Question: I want to draw a graph bar but I fail to run it inside html. but when I remove the html code, the coding is running well. Can tell me why is this happen? I search for other method. The coding also not running inside the html. Any way to let it run inside html?
'''
<html>
<head>
<title>Graph</title>
</head>
<body>
<?php
# ------- The graph values in the form of associative arrayz
$values=array(
"Jan" => 5,
"Feb" => 10,
"Mar" => 10,
);
$img_width=500;
$img_height=300;
$margins=20;
# ---- Find the size of graph by substracting the size of borders
$graph_width=$img_width - $margins * 2;
$graph_height=$img_height - $margins * 2;
$img=imagecreate($img_width,$img_height);
$bar_width=20;
$total_bars=count($values);
$gap= ($graph_width- $total_bars * $bar_width ) / ($total_bars +1);
# ------- Define Colors ----------------
$bar_color=imagecolorallocate($img,0,64,128);
$background_color=imagecolorallocate($img,240,240,255);
$border_color=imagecolorallocate($img,200,200,200);
$line_color=imagecolorallocate($img,220,220,220);
# ------ Create the border around the graph ------
imagefilledrectangle($img,1,1,$img_width-2,$img_height-2,$border_color);
imagefilledrectangle($img,$margins,$margins,$img_width-1-$margins,$img_height-1-$margins,$background_color);
# ------- Max value is required to adjust the scale -------
$max_value=max($values);
$ratio= $graph_height/$max_value;
# -------- Create scale and draw horizontal lines --------
$horizontal_lines=10;
$horizontal_gap=$graph_height/$horizontal_lines;
for($i=1;$i<=$horizontal_lines;$i++){
$y=$img_height - $margins - $horizontal_gap * $i ;
imageline($img,$margins,$y,$img_width-$margins,$y,$line_color);
$v=intval($horizontal_gap * $i /$ratio);
imagestring($img,0,5,$y-5,$v,$bar_color);
}
# ----------- Draw the bars here ------
for($i=0;$i< $total_bars; $i++){
# ------ Extract key and value pair from the current pointer position
list($key,$value)=each($values);
$x1= $margins + $gap + $i * ($gap+$bar_width) ;
$x2= $x1 + $bar_width;
$y1=$margins +$graph_height- intval($value * $ratio) ;
$y2=$img_height-$margins;
imagestring($img,0,$x1+3,$y1-10,$value,$bar_color);imagestring($img,0,$x1+3,$img_height-15,$key,$bar_color);
imagefilledrectangle($img,$x1,$y1,$x2,$y2,$bar_color);
}
header("Content-type:image/png");
imagepng($img);
$_REQUEST['asdfad']=234234;
?>
</body>
</html>
'''

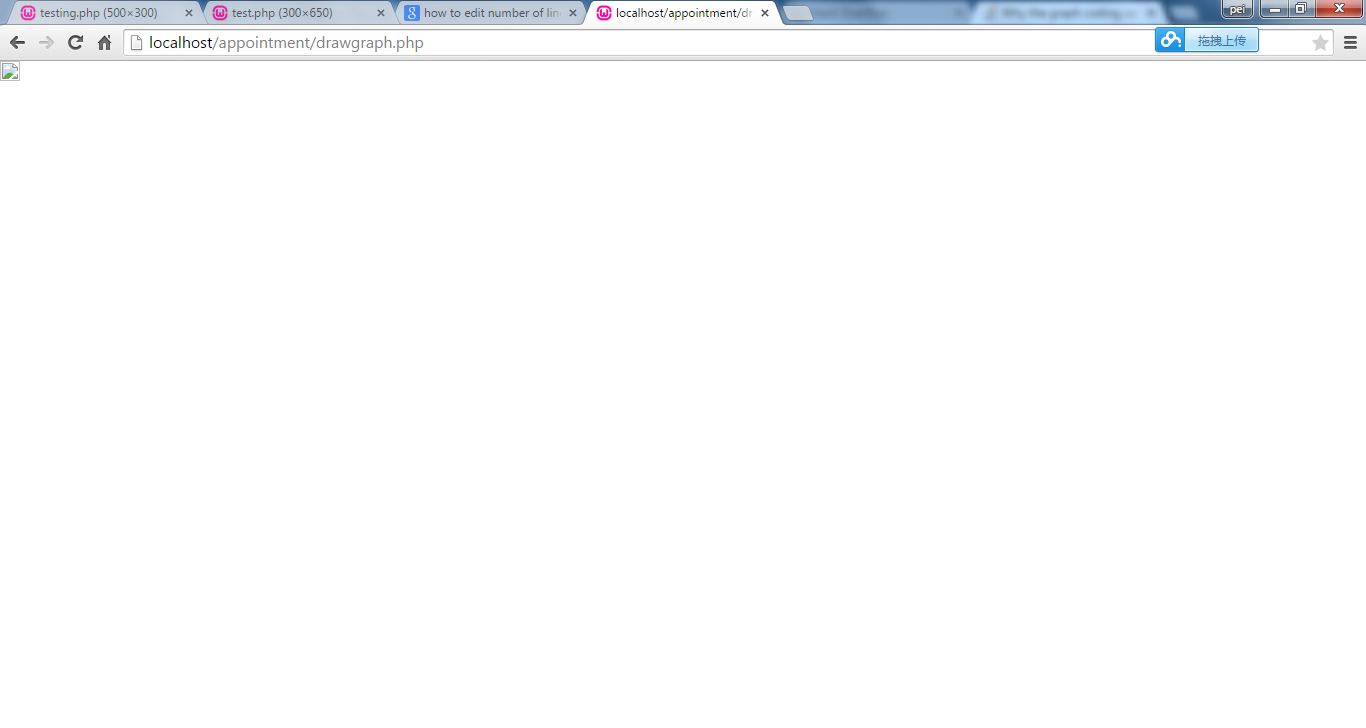
Answer: If you are sending an image, you must send an image. Not an image in the middle of HTML. If you want to embed the image in HTML, you need to use a normal 'img' tag to do this.
If this file is then remove all HTML tags from it and just create another file with
'''
<html>
<head>
<title>Graph</title>
</head>
<body>
<img src="graph.php" alt="Graph" />
</body>
</html>
'''